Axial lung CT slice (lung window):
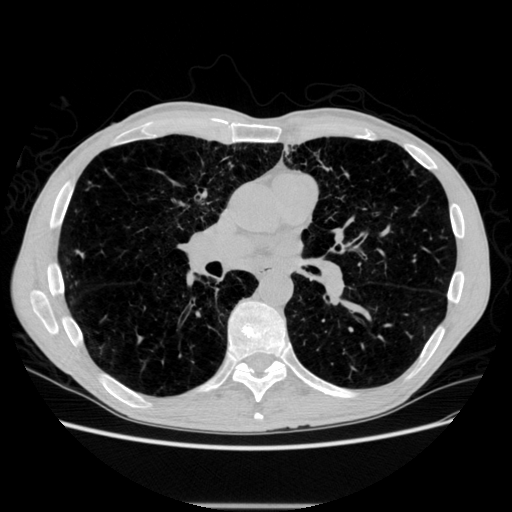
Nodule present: no